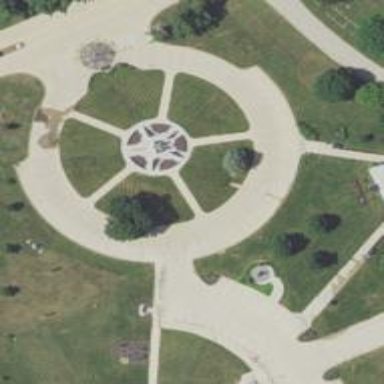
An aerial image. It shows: War memorial steeped in history.